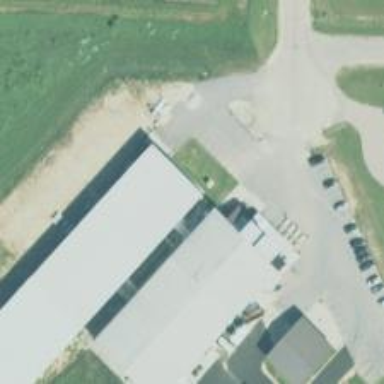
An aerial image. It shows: Manufacturing building.